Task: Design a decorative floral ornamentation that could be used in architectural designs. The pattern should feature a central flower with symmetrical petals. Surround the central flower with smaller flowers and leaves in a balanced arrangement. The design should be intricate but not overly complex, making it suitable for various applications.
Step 1742:
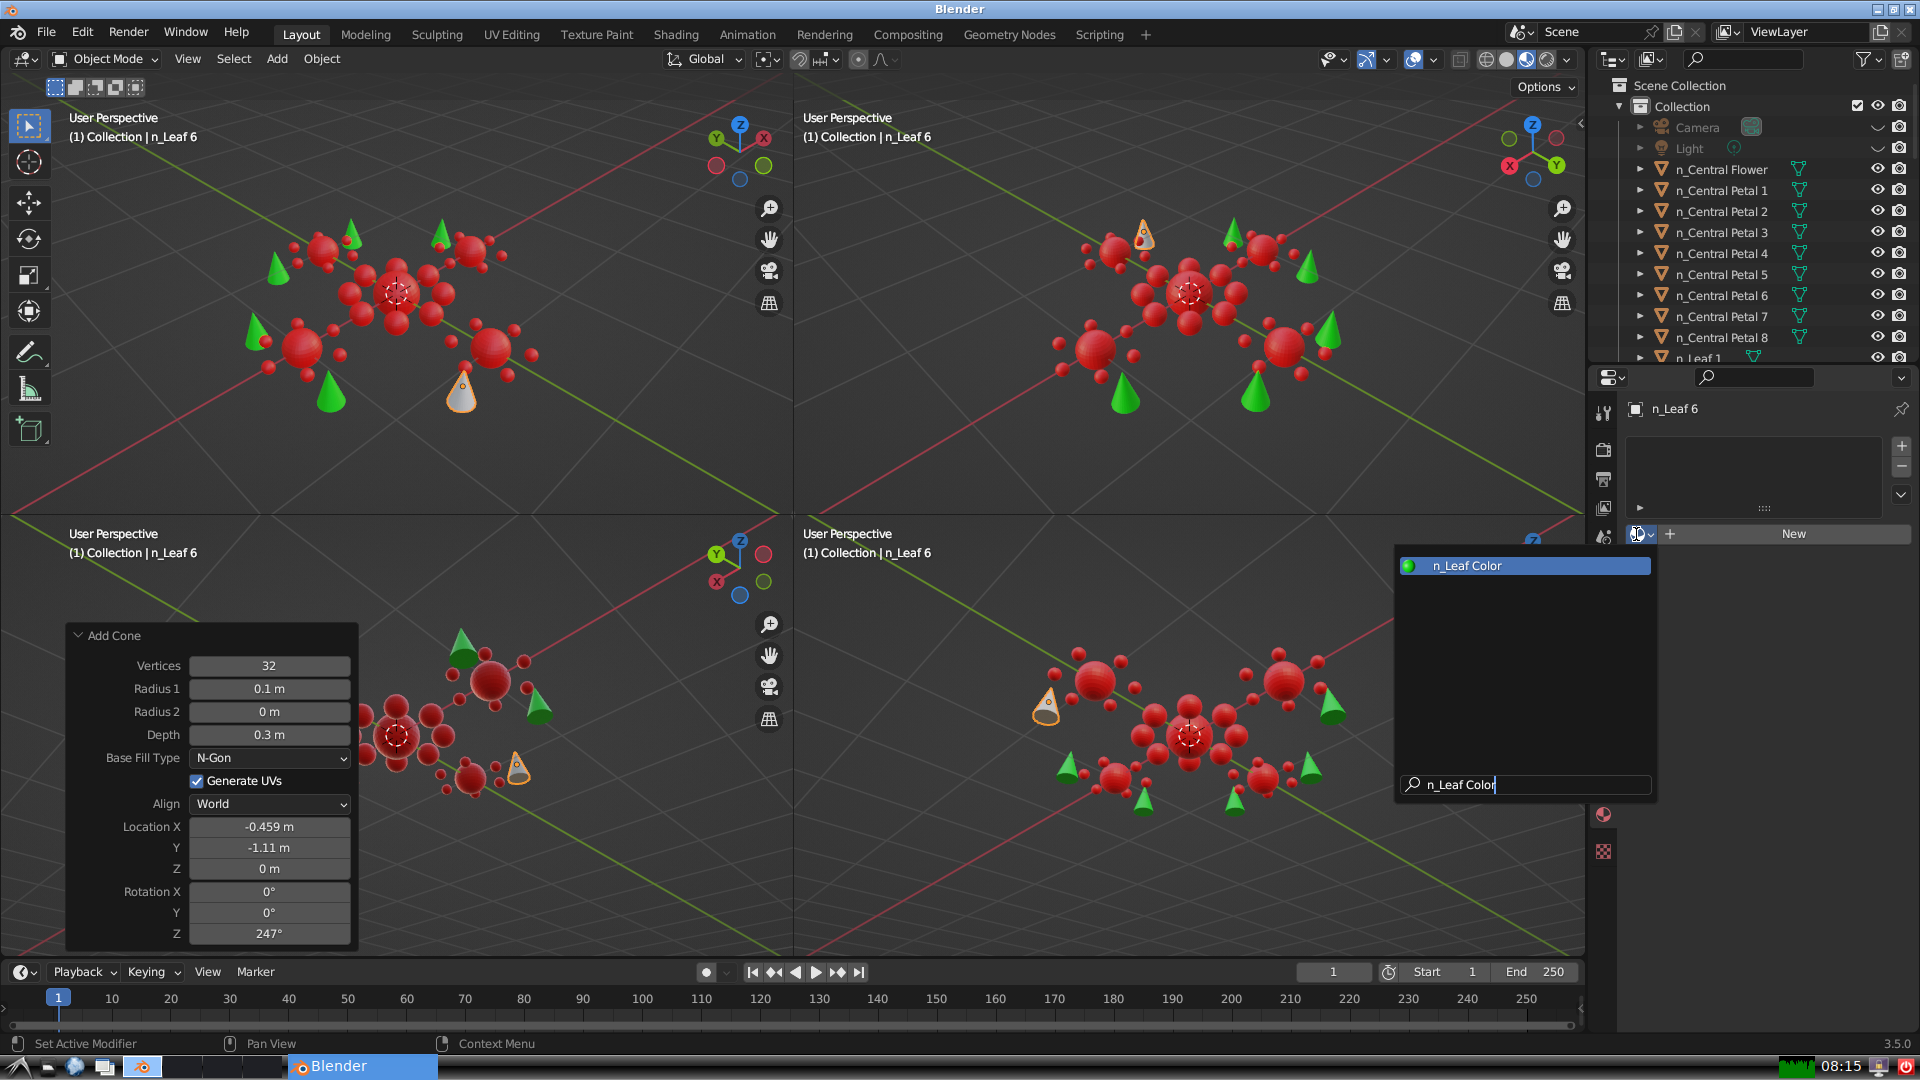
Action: {"key_press": ['Return']}